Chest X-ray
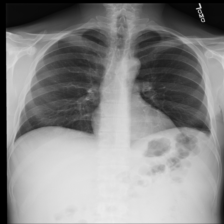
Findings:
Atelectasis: positive
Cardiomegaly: negative
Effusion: negative
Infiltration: negative
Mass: negative
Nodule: negative
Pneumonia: negative
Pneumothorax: negative
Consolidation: negative
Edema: negative
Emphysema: negative
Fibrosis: negative
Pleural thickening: negative
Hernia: negative